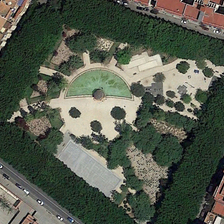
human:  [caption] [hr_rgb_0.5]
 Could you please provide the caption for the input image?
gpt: some red buildings are around a square with many green trees surrounded .

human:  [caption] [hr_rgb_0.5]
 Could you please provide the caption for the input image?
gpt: some red buildings are around a square with many green trees surrounded .

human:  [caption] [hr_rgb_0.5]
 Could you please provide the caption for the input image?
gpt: some red buildings are around a square with many green trees surrounded .

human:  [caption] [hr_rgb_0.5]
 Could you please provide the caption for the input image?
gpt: some red buildings are around a square with many green trees surrounded .

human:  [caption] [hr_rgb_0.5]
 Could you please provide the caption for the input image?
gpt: some red buildings are around a square with many green trees surrounded .